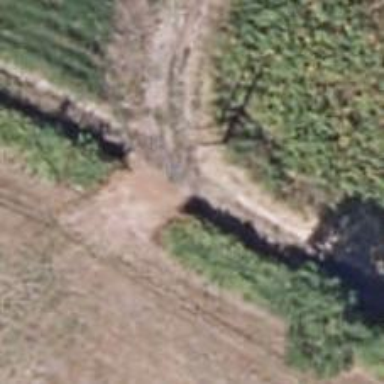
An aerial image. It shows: Unpaved track road.